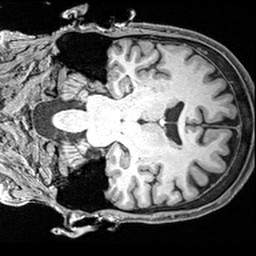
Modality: T1w
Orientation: coronal
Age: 65
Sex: female
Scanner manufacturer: siemens
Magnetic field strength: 3 T
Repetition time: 2.4 s
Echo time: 0.0022 s